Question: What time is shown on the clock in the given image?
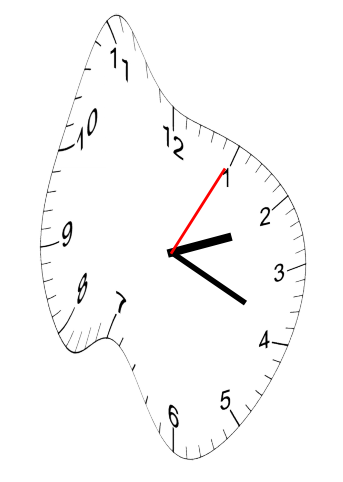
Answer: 02:19:05